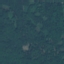
Land use / land cover: Forest